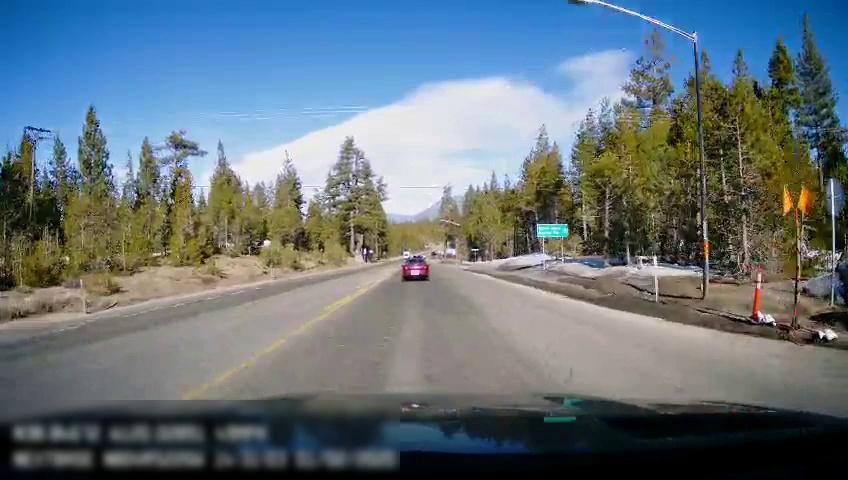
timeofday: Day
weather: Sunny
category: Drivable Space
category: Vehicles | Car
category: Vehicles | SUV
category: Vehicles | Other LV
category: Lanes | Opposite Lane
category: Lanes | Current Lane
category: Traffic | Signs
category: Traffic | Signs